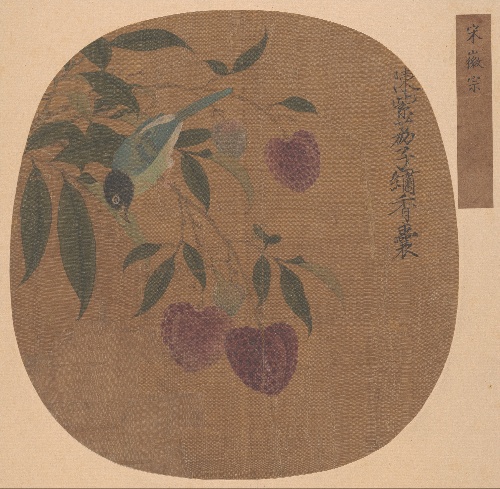
Artist: Emperor Huizong|Unidentified artist
Artist bio: Chinese, 1082–1135; r. 1100–25|
Object type: Fan mounted as an album leaf
Classification: Paintings
Medium: Fan mounted as an album leaf; ink and color on silk
Culture: China
Period: Song (960–1279)–Ming (1368–1644) dynasty
Dimensions: 9 1/8 x 9 1/2 in. (23.2 x 24.1 cm)
Department: Asian Art
Credit line: John Stewart Kennedy Fund, 1913
Accession year: 1913
Repository: Metropolitan Museum of Art, New York, NY
Tags: Birds|Fruit